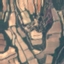
Label: PermanentCrop